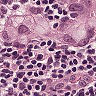
Metastatic tissue present: yes